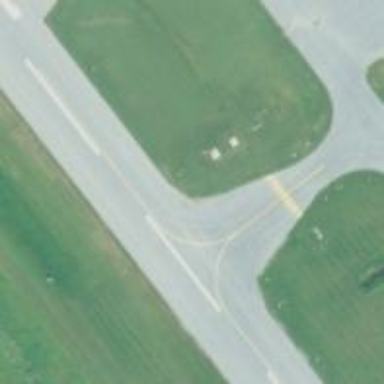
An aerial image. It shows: Runway surface made of asphalt at airport.